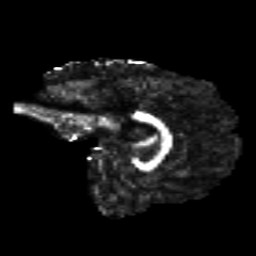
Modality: FA
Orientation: sagittal
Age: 23
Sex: male
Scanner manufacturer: siemens
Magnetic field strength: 3 T
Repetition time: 8.8 s
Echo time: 0.085 s